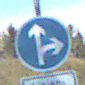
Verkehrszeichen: VorgeschriebeneFahrtrichtungGeradeausOderRechts
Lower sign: BesondereFahrzeugeUndTransportgueter2
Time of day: MorningAfternoon
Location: Outdoor (Nature)
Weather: PartlyCloudy
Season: NotSpecified
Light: Natural